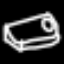
Label: bed